Question: I have a big application which i want to break up into manageable modules. I am using spring with Jpa (Hibernate as a provider). I came up with a structure where I have a core module containing all the entity and dao classes, and the other modules make use of the core module regarding persistence, and each one of them will have its own set of service classes and controllers.

All Jpa and spring configuration files are in the core module. With this setup I am facing a problem of autowiring dao beans in the modules making use of the core module. So my question is, is it possible to autowire beans from the core module in the other modules (or probably use a context across modules)? I am also open to suggestions regarding the structure, if there is a better way of doing it.
Thanks
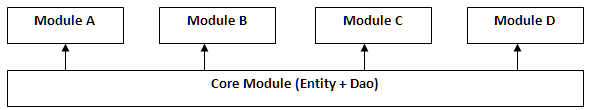
Answer: The must be the parent Spring context that must be setted in each child context module. By this way there's no ploblem with autowiring
Every child context can reach all beans from parent, but be aware of that parent can't see the children
Depending on how you've configured your application, you can do this in several ways, i. e.
1. Distributing your core module in a separate jar to every module, as it's described in this article Sharing a spring context across multiple Webapps
2. Programatically, having your core spring xml in each child module, you can do this: ClassPathXmlApplicationContext parentAppContext = new ClassPathXmlApplicationContext();
parentAppContext.setConfigLocation("spring-core.xml"); // this is your core spring xml
parentAppContext.refresh();
ClassPathXmlApplicationContext moduleAppContext = new ClassPathXmlApplicationContext();
moduleAppContext.setConfigLocation("others.xml");
moduleAppContext.setParent(parentAppContext);
moduleAppContext.refresh();